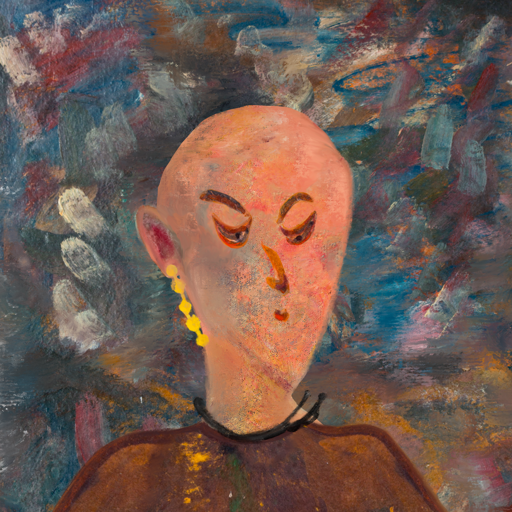
Background: Boggyland, Head And Neck Side: Irani, Face Side: Hypocrite, Bust: Comrade, Hair Side: Blank, Head Accessory: Blank, Second Necklace: Blank, Necklace: Orphan, Baby: Blank